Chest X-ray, AP view. Patient: 20 years old, sex M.
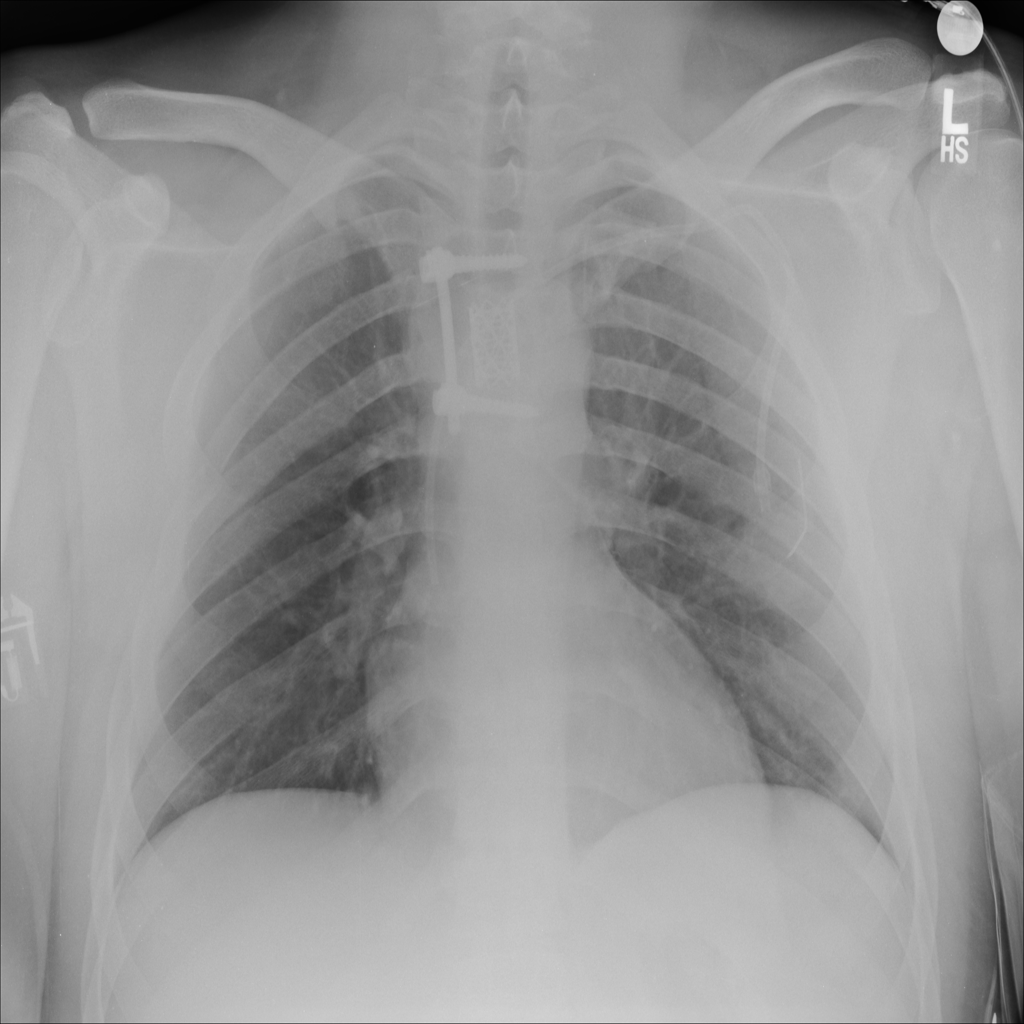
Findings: No Finding